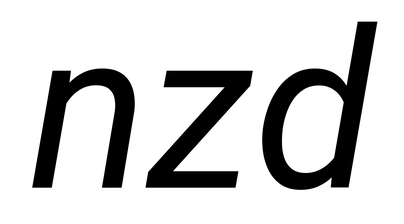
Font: Roboto-Italic_Italic